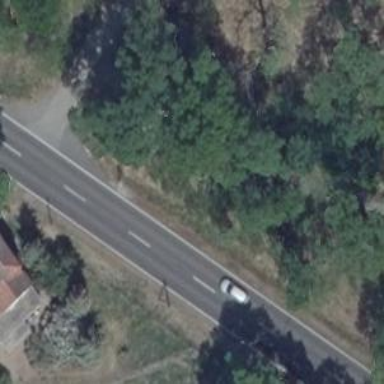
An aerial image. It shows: Cycleway.